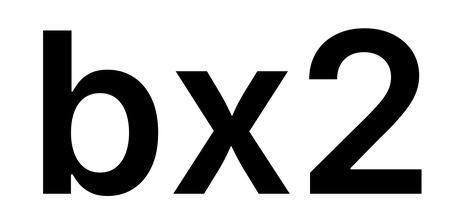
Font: Inter_SemiBold